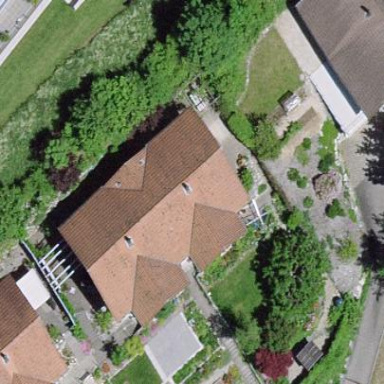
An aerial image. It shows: Semi-detached house.